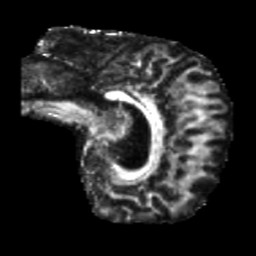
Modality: FA
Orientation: sagittal
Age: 46
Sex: male
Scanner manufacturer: siemens
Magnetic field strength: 3 T
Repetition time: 5.25 s
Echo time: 0.08 s